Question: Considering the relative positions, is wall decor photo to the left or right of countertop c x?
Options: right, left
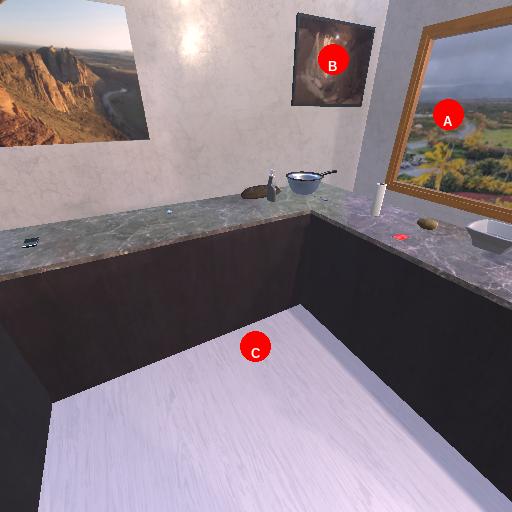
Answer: right